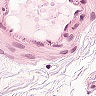
Metastatic tissue present: no